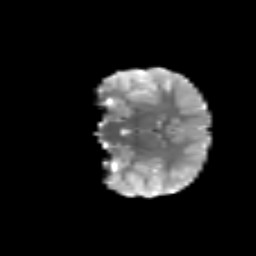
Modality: T2w
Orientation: coronal
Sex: female
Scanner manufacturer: siemens
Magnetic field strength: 3 T
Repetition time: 5 s
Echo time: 0.071 s